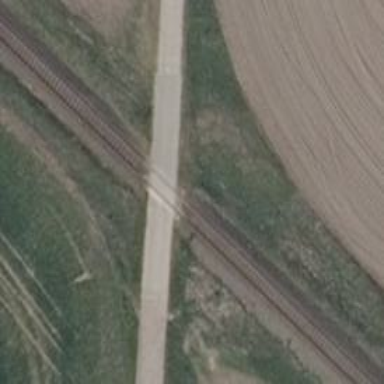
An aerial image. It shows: Unclassified paved road.